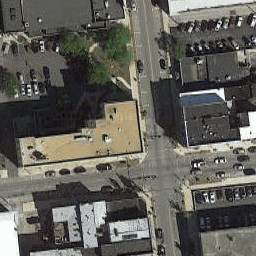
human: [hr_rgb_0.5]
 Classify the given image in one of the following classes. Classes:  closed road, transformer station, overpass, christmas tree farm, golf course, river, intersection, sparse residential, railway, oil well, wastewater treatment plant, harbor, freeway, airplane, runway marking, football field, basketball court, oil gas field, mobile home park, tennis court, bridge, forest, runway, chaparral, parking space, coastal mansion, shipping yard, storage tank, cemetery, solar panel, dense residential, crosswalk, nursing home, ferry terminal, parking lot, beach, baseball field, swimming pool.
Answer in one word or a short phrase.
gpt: nursing home